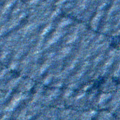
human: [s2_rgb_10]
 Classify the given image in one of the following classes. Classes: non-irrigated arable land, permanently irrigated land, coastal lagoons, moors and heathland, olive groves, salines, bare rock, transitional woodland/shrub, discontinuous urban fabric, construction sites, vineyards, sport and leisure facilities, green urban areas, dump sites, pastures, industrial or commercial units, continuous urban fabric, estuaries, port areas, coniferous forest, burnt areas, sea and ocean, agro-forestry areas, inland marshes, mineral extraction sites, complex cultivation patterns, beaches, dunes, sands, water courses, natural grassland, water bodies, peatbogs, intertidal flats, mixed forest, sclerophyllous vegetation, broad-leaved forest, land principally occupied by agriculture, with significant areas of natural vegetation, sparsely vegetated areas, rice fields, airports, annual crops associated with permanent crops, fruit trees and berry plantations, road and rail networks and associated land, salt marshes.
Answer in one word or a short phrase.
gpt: sea and ocean